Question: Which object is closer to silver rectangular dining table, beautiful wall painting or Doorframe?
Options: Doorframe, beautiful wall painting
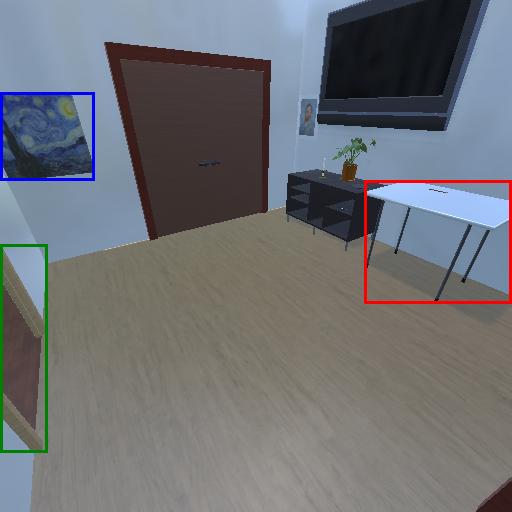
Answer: Doorframe